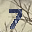
Label: 7